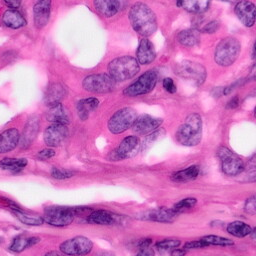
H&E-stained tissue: Pancreatic